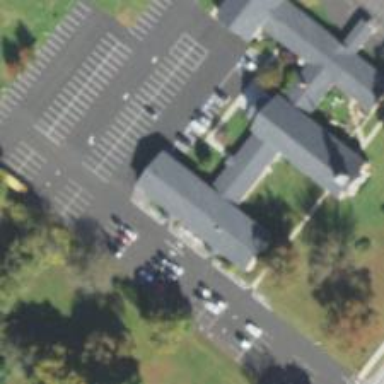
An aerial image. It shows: School.